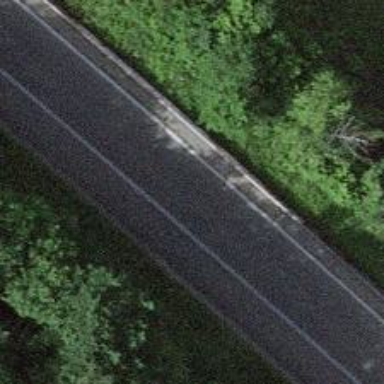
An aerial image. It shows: Asphalt motorway link.